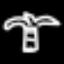
Label: palm tree